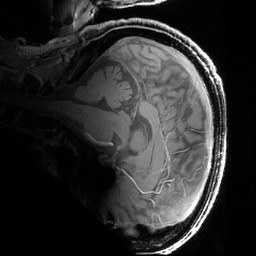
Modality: T1w
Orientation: sagittal
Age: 48
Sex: male
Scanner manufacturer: siemens
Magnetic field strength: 7 T
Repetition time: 4.3 s
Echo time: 0.00227 s